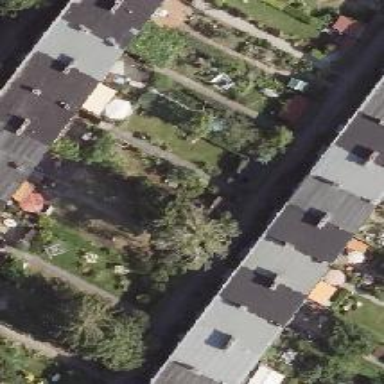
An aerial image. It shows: Residential garden.